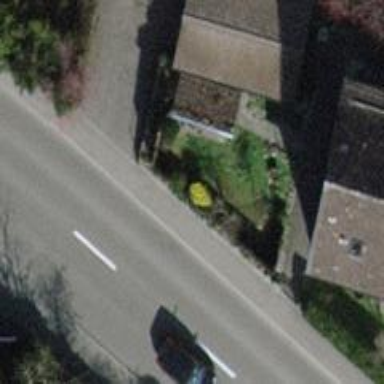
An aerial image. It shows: Asphalt sidewalk along the footway.